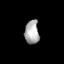
Tissue: lung
Cell type: T cells
Senescence score: 0.2051
Nuclear area (px): 332
Mean DAPI intensity: 171.726